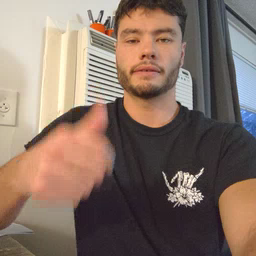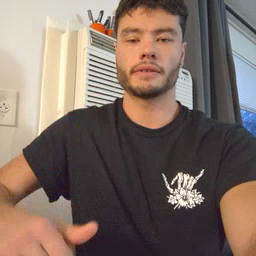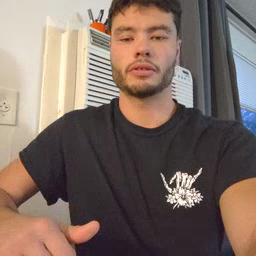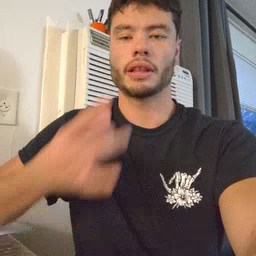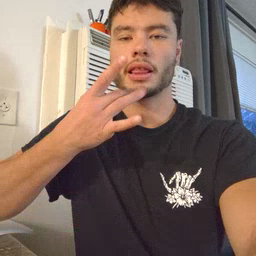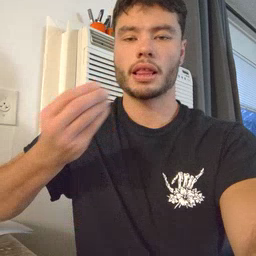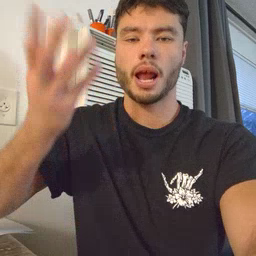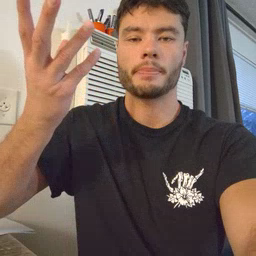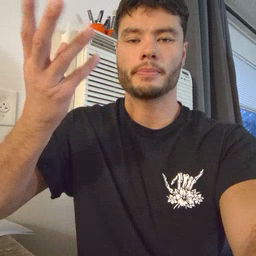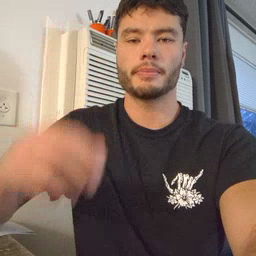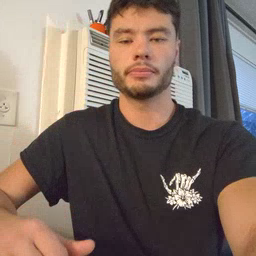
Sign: lamp